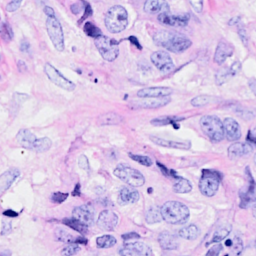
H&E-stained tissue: Breast